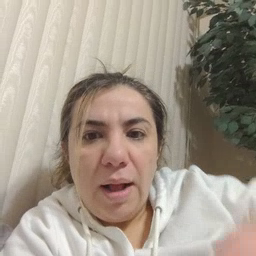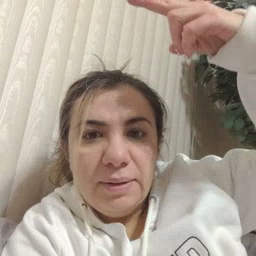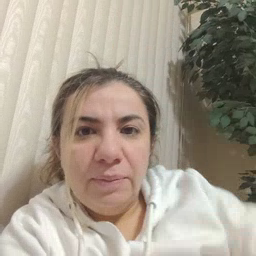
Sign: high